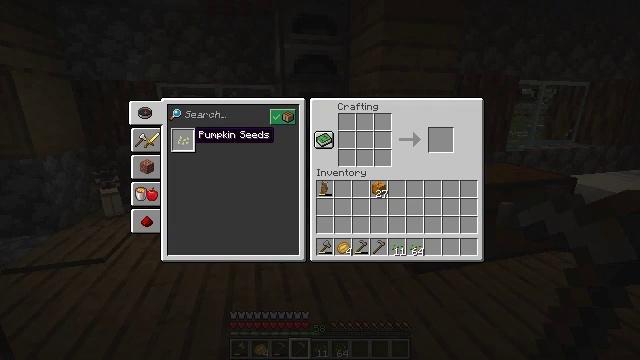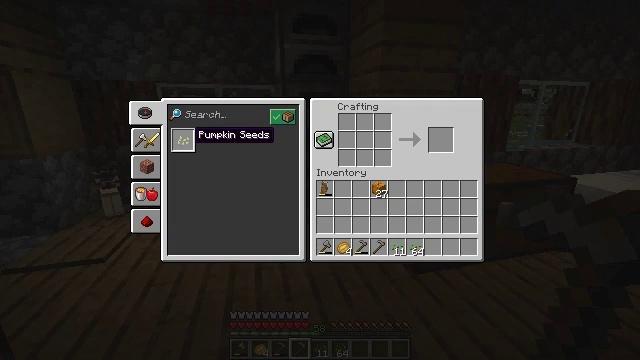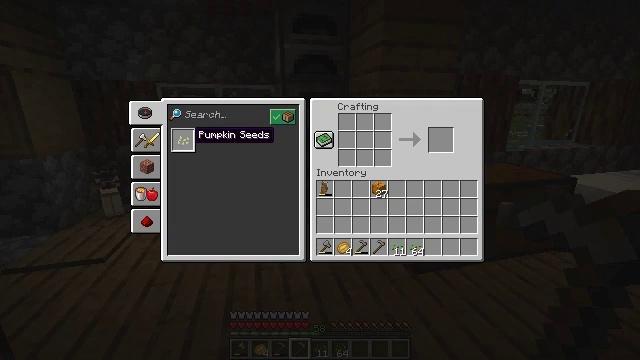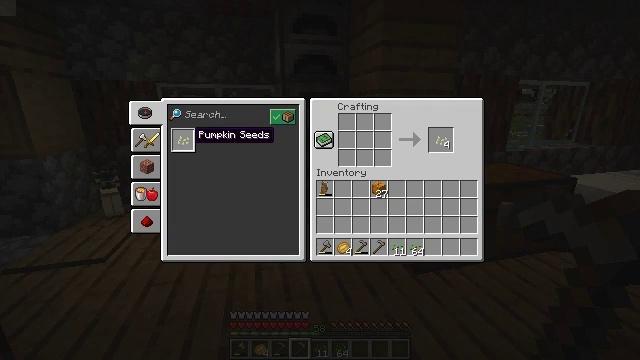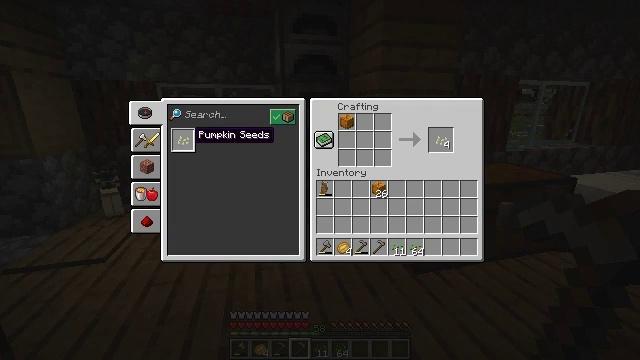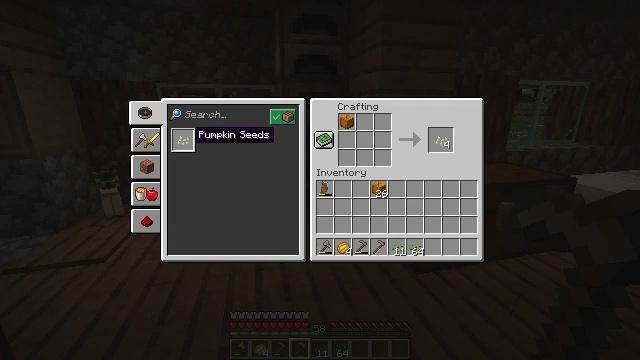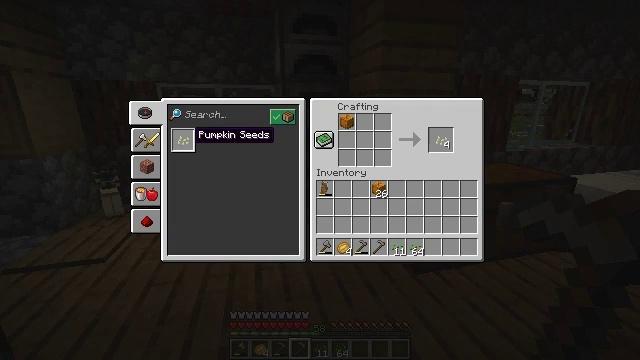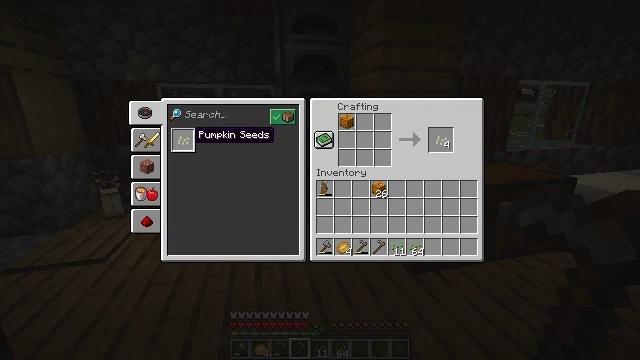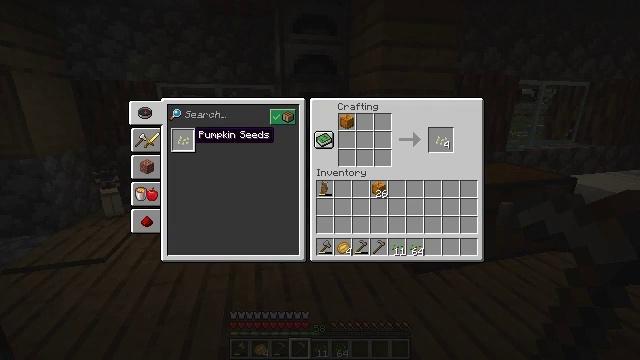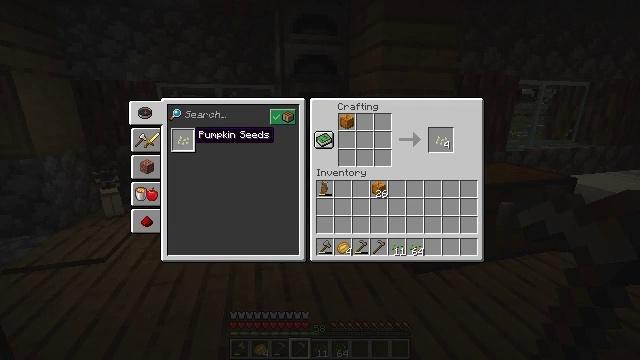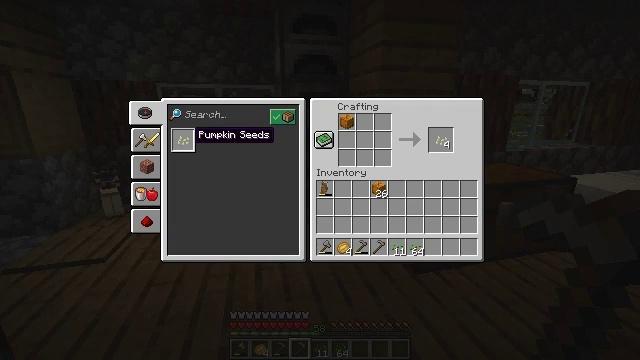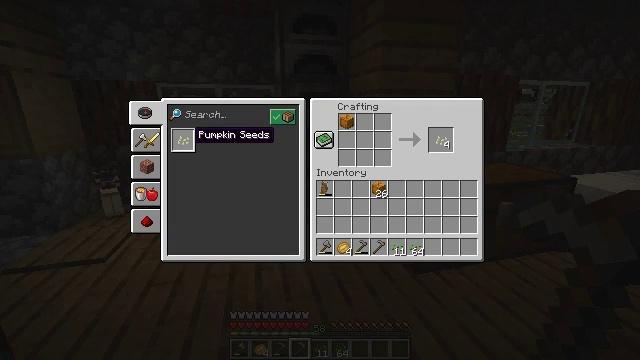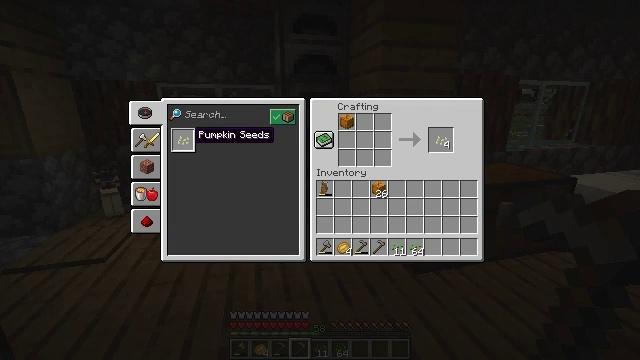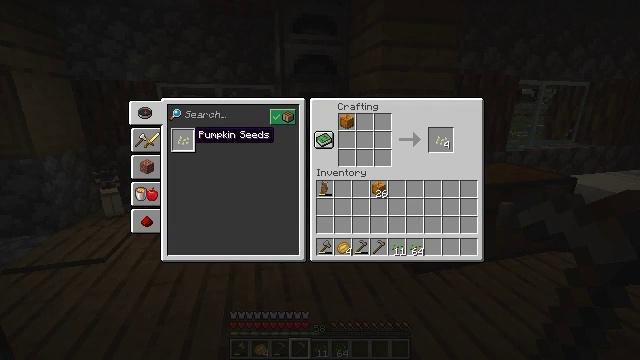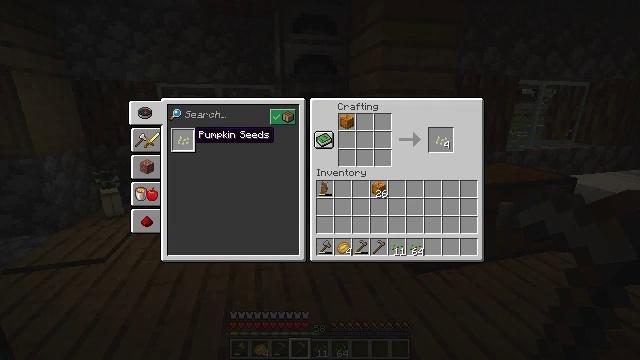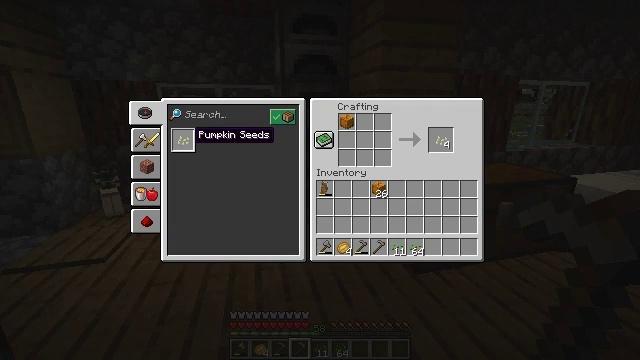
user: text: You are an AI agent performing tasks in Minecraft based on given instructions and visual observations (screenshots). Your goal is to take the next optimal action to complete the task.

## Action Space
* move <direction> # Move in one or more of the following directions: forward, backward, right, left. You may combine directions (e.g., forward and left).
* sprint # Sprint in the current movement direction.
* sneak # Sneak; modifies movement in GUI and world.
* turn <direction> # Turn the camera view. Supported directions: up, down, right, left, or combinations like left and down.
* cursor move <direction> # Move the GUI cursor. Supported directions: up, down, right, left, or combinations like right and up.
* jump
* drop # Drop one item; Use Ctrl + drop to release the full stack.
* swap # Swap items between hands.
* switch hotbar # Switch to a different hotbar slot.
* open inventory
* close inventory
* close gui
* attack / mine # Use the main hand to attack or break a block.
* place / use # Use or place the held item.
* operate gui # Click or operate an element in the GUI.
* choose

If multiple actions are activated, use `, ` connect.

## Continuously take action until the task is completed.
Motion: motion action
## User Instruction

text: Produce pumpkin seeds by crafting a pumpkin.
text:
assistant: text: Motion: no_op
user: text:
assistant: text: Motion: no_op
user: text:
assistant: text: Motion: no_op
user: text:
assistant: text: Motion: no_op
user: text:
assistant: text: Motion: no_op
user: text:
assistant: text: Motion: no_op
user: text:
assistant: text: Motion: no_op
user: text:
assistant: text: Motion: no_op
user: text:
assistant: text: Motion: no_op
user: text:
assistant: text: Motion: no_op
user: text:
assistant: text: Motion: no_op
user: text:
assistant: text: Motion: no_op
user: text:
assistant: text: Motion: no_op
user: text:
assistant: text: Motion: no_op
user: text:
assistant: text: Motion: no_op
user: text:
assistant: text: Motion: no_op
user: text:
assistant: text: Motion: no_op
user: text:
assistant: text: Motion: no_op
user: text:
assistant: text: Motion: no_op
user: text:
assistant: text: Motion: no_op
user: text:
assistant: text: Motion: no_op
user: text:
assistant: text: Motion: no_op
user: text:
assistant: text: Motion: operate gui
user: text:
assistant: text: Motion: operate gui
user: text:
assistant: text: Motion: operate gui
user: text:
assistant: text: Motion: operate gui
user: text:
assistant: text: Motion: no_op
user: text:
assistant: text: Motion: no_op
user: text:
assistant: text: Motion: no_op
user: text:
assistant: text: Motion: no_op